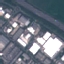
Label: Industrial